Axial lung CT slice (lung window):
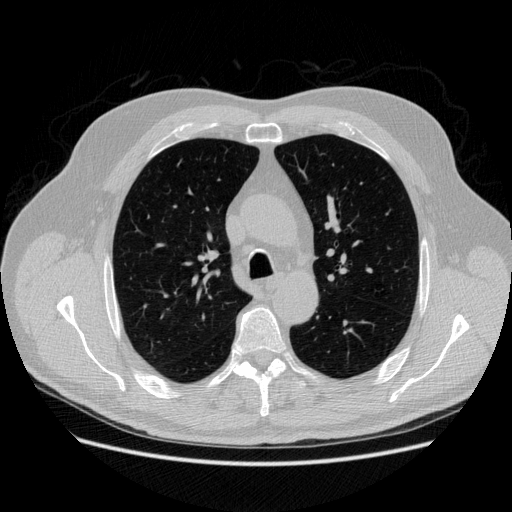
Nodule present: no